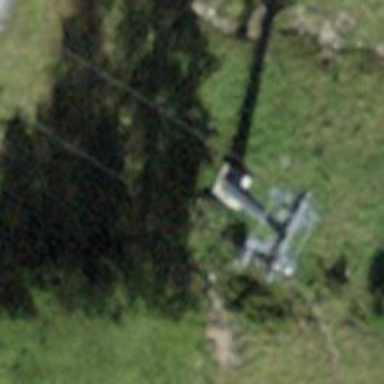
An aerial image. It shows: Pylon for aerialway.